Brain MRI, t2w sequence, axial 2D slice.
Patient: age 23, sex F, weight 95 kg, height 1.95 m
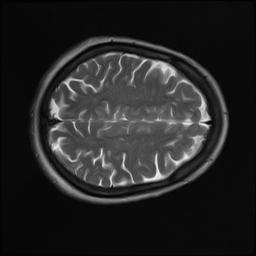